Question: I managed to overflow a parent div which is a content wrapper with the following CSS, however now this div hides content behind it. How can I do this right?
jsfiddle: <URL>
'''
<div class="contentwrapper">
<div class="promotional_outer">
<div class="promotional">
...
</div>
</div>
<div class="footer">
... this footer is overflown by the promotional div ...
</div>
</div>
'''
'''
.contentwrapper {
width: 1150px;
text-align: left;
margin: 0px auto;
}
.promotional_outer{
background-color: #8fcbe5;
position:absolute;
left: 0;
width: 100%;
overflow: auto;
margin: 0px auto;
clear: both;
}
.promotional {
background-color: #30a3da;
padding: 75px;
color: #fff;
width: 1000px;
margin: 0px auto;
clear: both;
}
'''

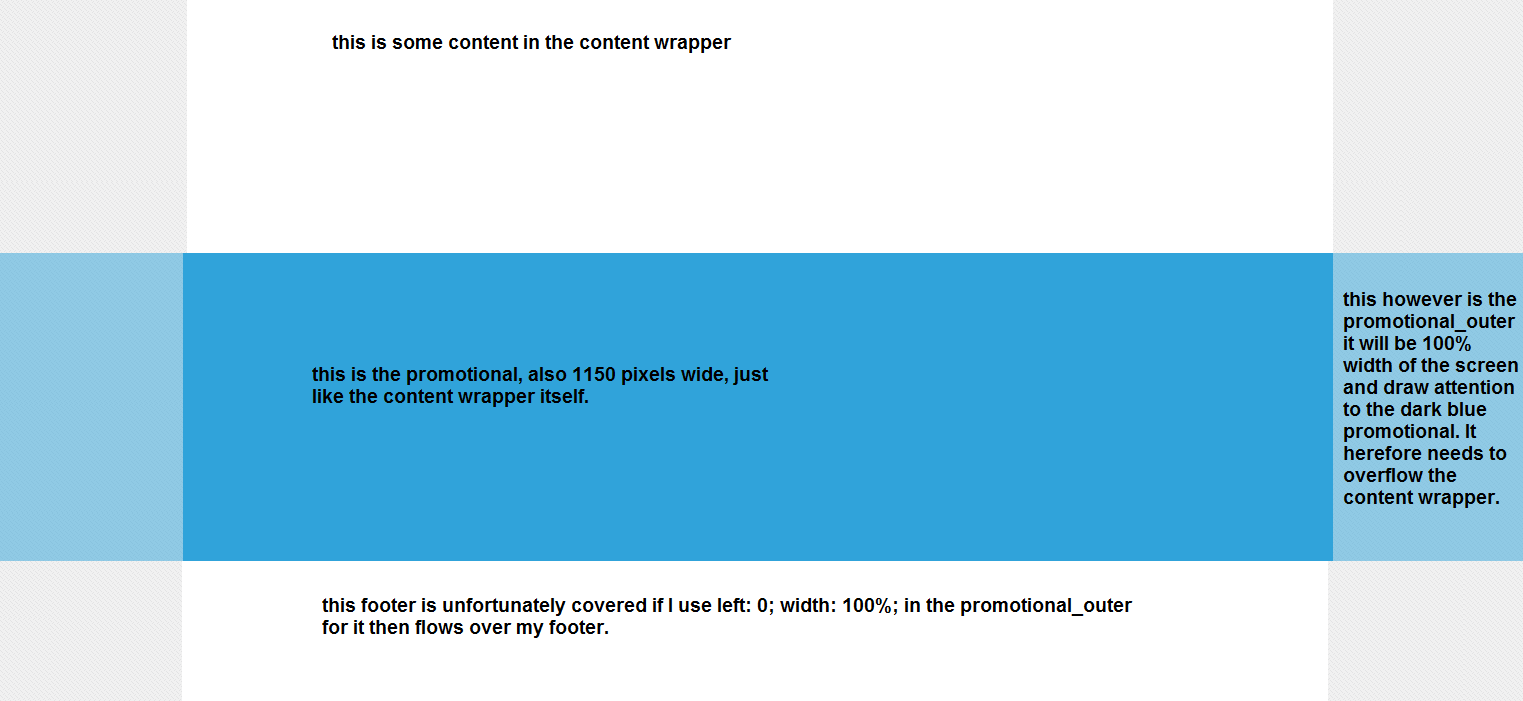
Answer: I had the same problem on a site I'm working on at the moment.
Turns out the only solution is to do it like this:
'''
<div class="wrapper">
<div class="header">
...
</div>
</div>
<div class="promotion_outer">
<div class="wrapper">
<div class="promotion_inner">
...
</div>
</div>
</div>
'''